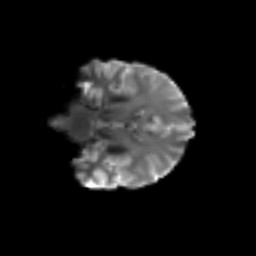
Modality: T2w
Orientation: coronal
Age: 49
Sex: female
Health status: ill
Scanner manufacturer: siemens
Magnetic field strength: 3 T
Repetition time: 8.7 s
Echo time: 0.11 s